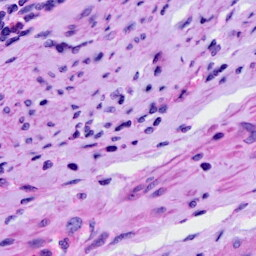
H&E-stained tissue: Cervix